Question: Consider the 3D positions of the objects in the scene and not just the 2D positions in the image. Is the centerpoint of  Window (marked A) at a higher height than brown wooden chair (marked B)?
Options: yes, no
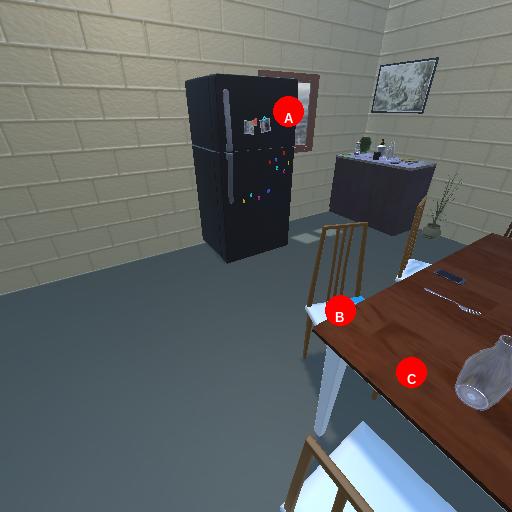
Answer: yes